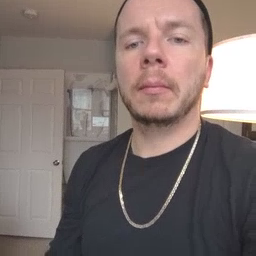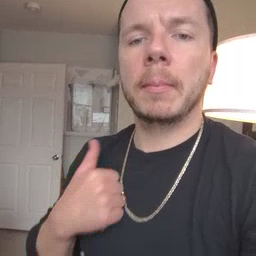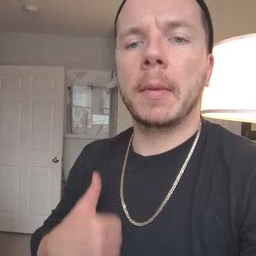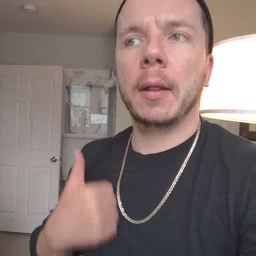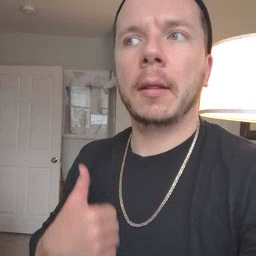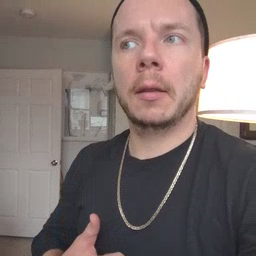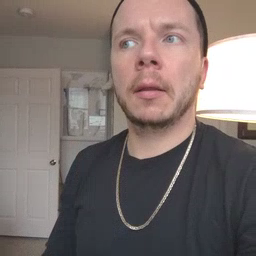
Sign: bath